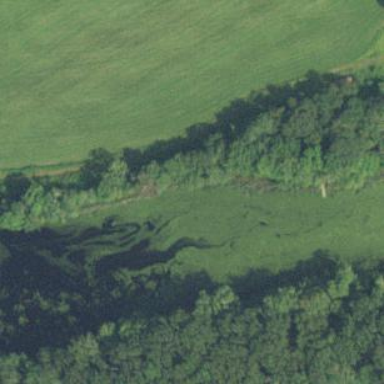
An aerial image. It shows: Marsh wetland.